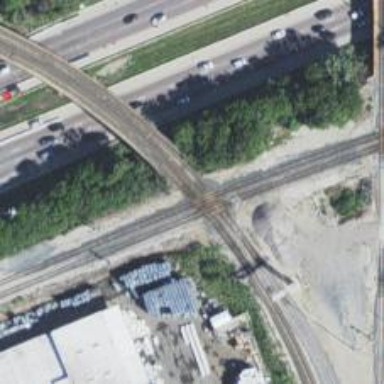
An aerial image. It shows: Railway crossing.